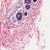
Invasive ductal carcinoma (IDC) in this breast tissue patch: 0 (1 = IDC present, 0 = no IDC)